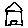
Label: house